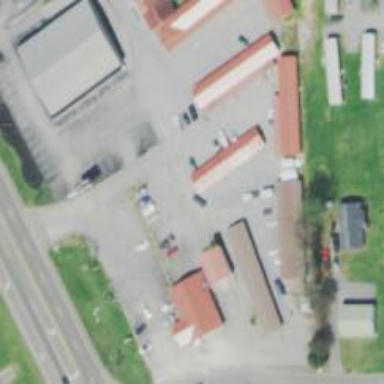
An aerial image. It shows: Marketplace.